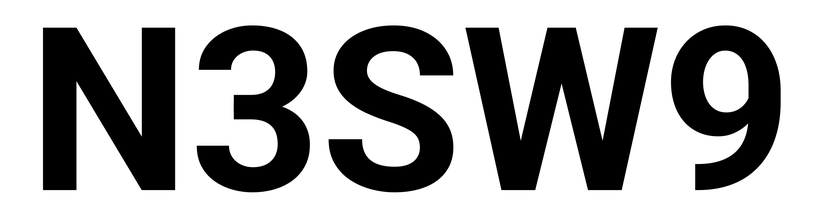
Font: Roboto_Bold